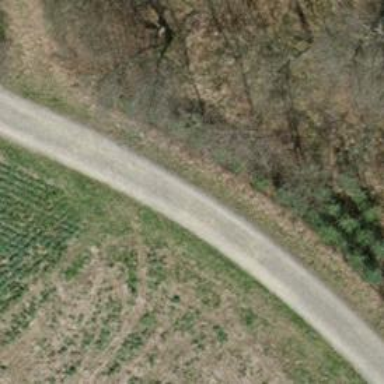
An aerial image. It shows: Compacted grade2 track for agricultural vehicles.